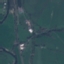
Land use / land cover class: Pasture